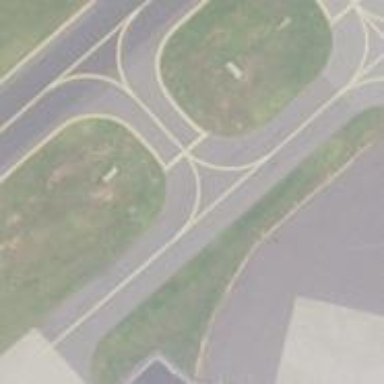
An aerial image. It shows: Image of taxiway at airport.